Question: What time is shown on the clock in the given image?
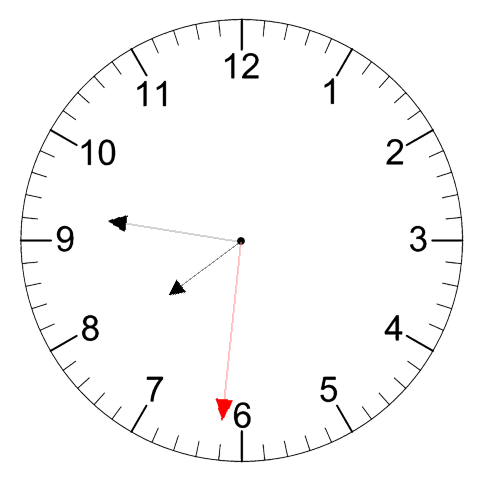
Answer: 07:46:31